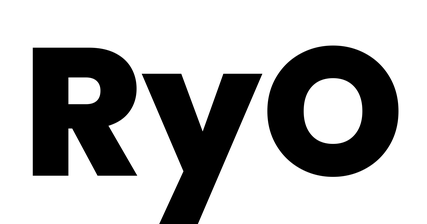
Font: Poppins-ExtraBold